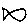
Label: fish